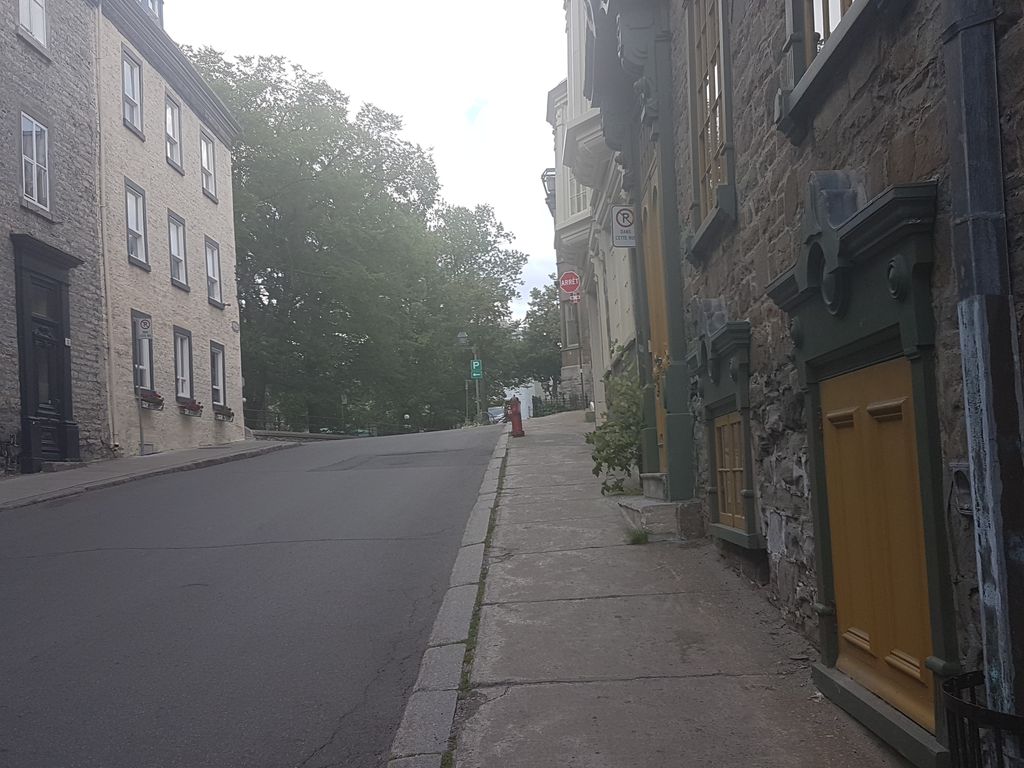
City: quebec_city